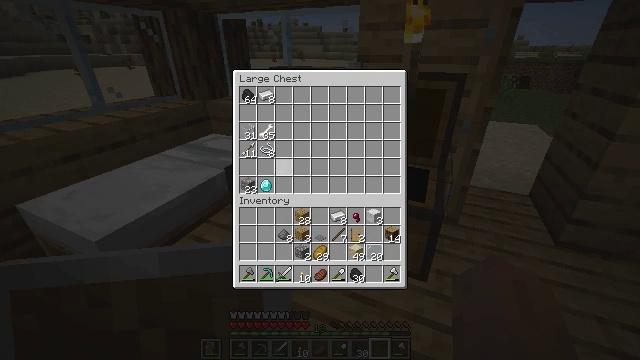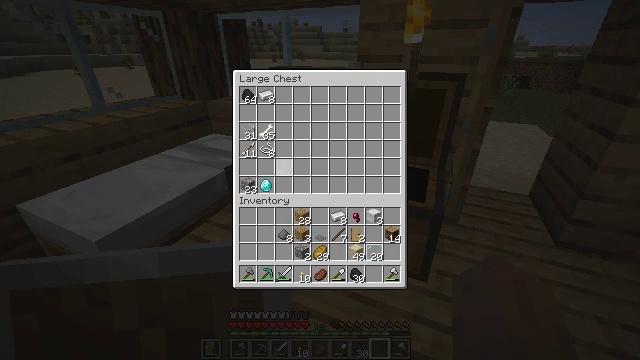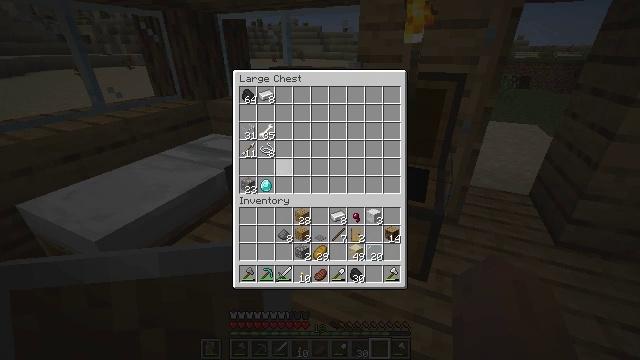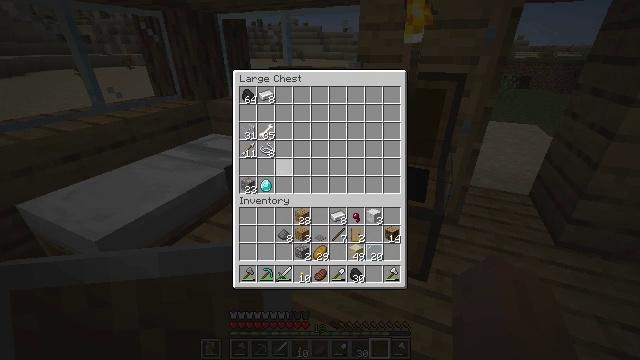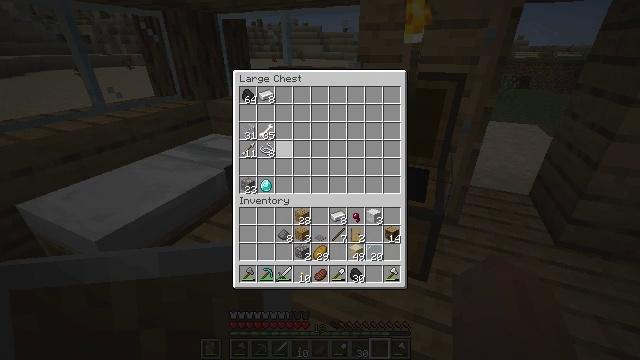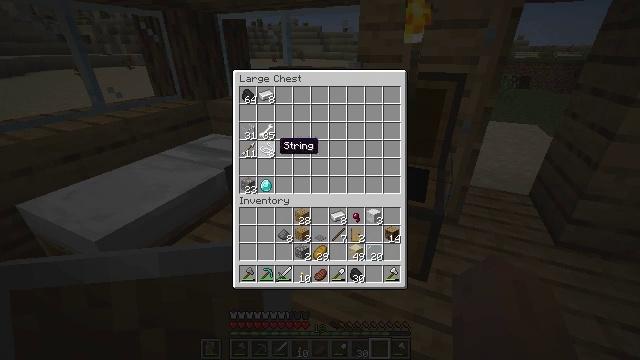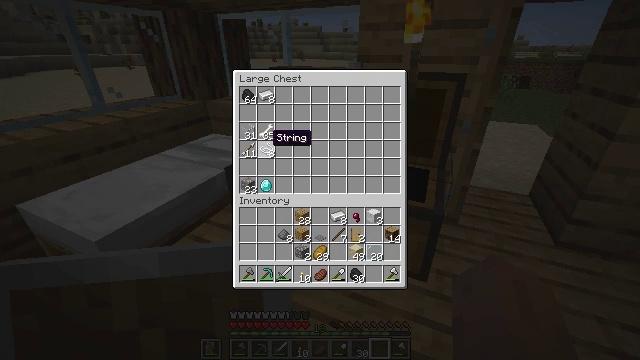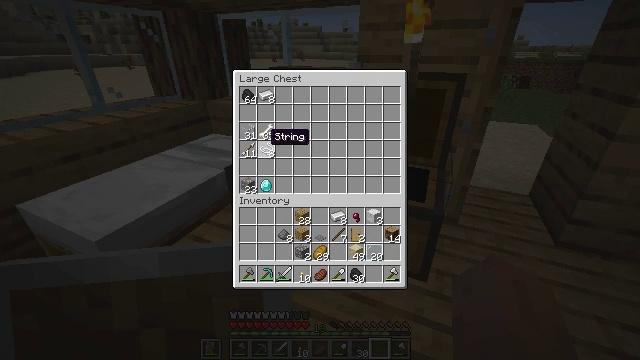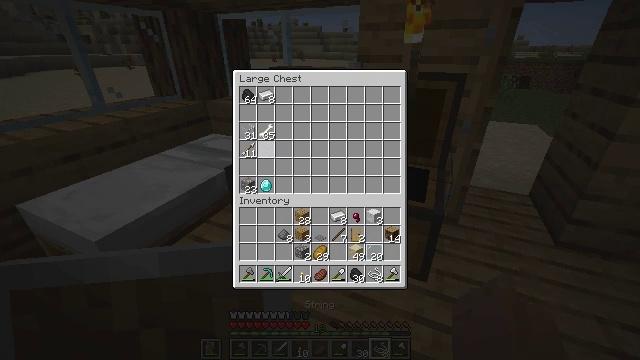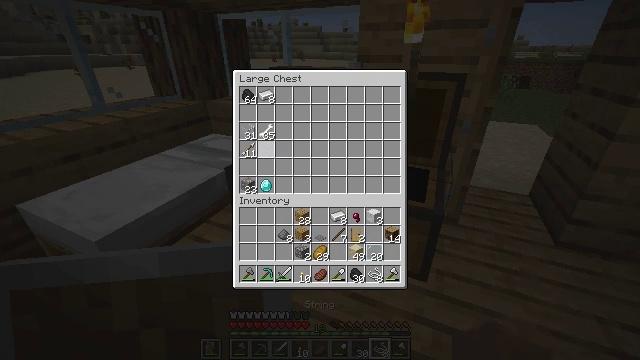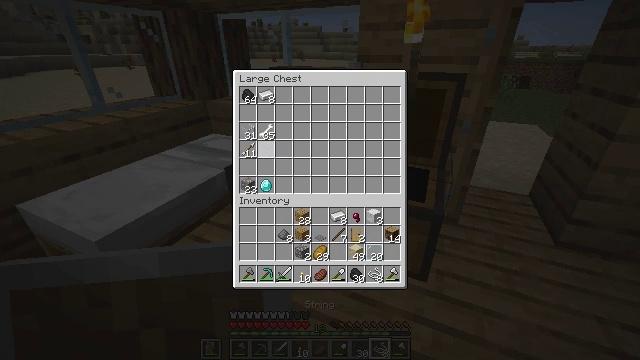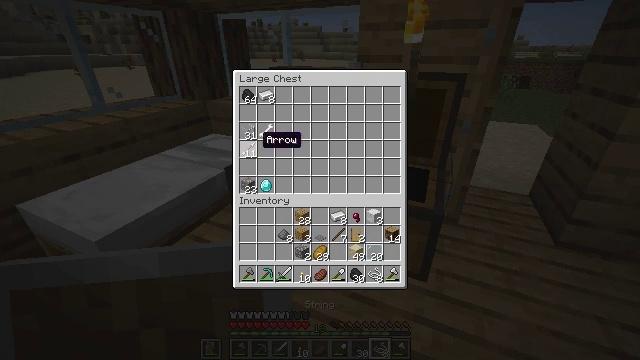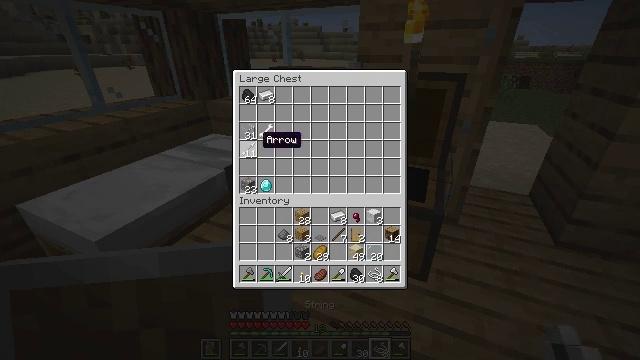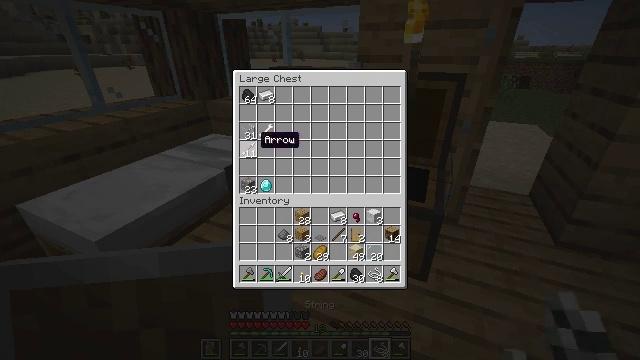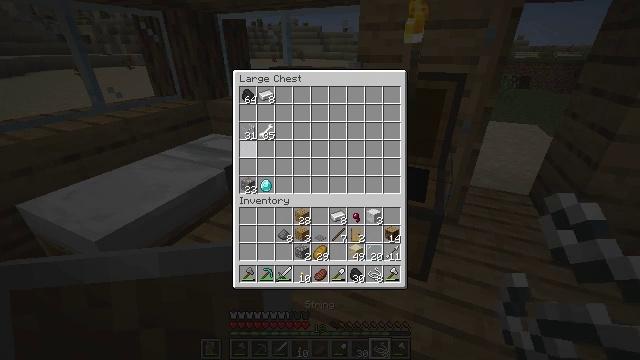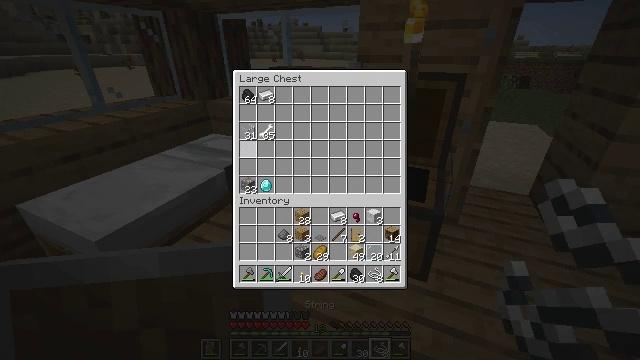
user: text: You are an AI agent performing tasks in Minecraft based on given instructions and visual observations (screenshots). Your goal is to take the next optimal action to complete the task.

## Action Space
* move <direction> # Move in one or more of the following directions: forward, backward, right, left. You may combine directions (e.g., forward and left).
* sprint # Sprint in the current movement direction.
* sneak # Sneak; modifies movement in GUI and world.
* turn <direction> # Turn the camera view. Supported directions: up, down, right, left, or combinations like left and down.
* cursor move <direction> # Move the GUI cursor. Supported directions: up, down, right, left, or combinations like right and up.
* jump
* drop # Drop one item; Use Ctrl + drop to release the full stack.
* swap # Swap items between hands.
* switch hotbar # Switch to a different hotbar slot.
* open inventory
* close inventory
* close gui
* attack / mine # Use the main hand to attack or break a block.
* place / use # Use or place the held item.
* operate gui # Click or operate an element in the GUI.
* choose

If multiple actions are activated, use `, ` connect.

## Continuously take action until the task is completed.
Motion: motion action
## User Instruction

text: Combine string and sticks to get a bow.
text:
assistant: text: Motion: cursor move left and up
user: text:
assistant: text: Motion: no_op
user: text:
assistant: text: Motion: no_op
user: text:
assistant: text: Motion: no_op
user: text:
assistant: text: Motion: no_op
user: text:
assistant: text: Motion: cursor move left and up
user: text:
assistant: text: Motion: sneak
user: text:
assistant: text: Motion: sneak, operate gui
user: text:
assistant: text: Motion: sneak, operate gui
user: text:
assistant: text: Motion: sneak, operate gui
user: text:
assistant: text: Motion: sneak
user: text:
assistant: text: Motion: sneak
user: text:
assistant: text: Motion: sneak
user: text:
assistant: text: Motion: sneak, operate gui
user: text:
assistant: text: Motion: sneak, operate gui
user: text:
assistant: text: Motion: sneak
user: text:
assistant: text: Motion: sneak
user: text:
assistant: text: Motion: sneak
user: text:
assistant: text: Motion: sneak
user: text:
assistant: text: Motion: sneak
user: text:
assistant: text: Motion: sneak
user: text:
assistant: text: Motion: sneak, cursor move right
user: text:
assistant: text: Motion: sneak, cursor move right
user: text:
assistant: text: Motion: sneak
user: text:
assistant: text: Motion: no_op
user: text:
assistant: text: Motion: close inventory
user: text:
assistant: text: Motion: turn right, close inventory
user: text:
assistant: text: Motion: turn right, close inventory
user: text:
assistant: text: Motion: turn right
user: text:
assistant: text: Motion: turn right